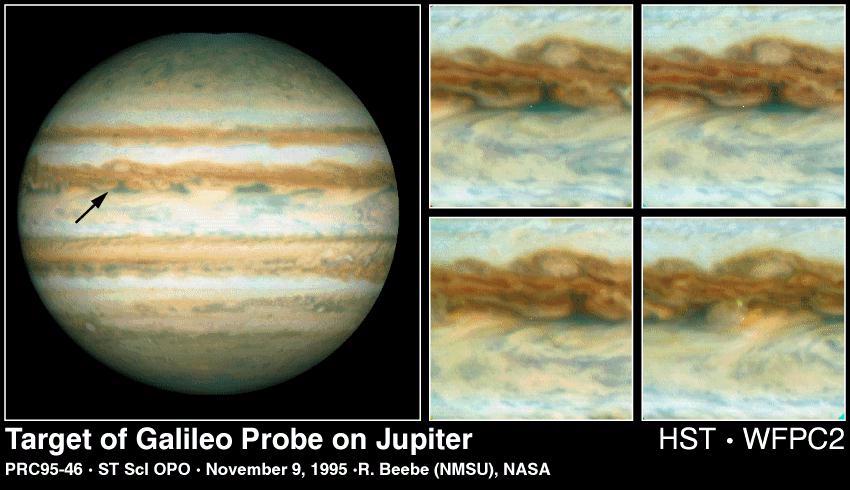
Hubble Views the Galileo Probe Entry Site on Jupiter Jupiter, Hubble Space Telescope